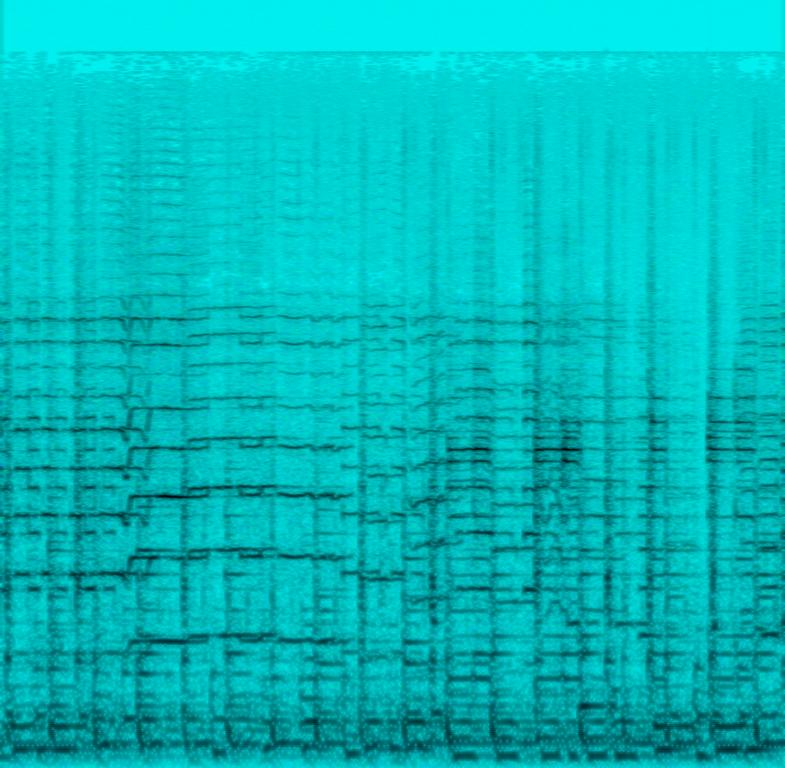
This is the opening of a reggae song played live during a performance. There is a saxophone playing a solo as the lead. An electric guitar and a bass guitar play the tune in the background. The acoustic drums follow a basic, repetitive reggae beat. The song could be played at a bar or a coffee house.